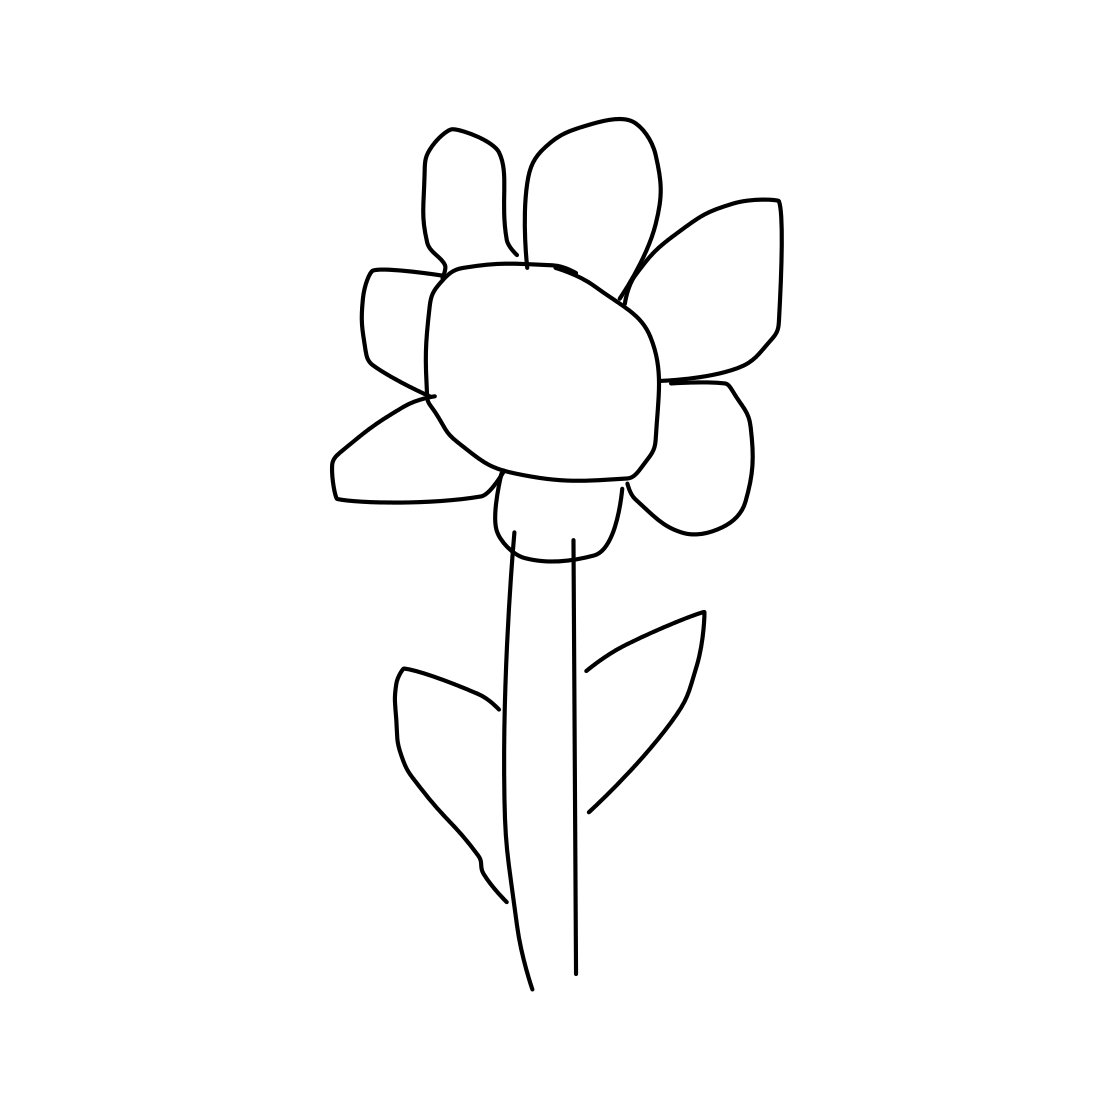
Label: flower with stem